Question: I have a UITextField in My CustomCell of UITableview and i am using this UITableview as Subview of Mainview.There is another UITableview Which is also on my MainView but i am using this UITableview as Subclass of my MainView.Below image will also be hlepfull to Understand my problem.

As image show that above UITableview is my SubClass UITableviw and Below one Which is single row UITableview with CustomCell having UITextField. Now i want that when i Click on any Cell of SubClass UITableview my UITextField Text is Clear which i have in CustomCell of UITableview.
To Make my question more easir i have some code which works for me when i have UITextfield Simply on my MainView (not in CustomCell of UITableview).here is my Code.
In Mainview.h file
'''
#import <UIKit/UIKit.h>
#import "Inputtableview.h"
@interface testingViewController : UIViewController<UITextFieldDelegate,UITableViewDelegate,UITableViewDataSource> {
IBOutlet UITextField *txtfinput;
Inputtableview *inputview;
IBOutlet UITableView *inputtbl;
}
@property (nonatomic, retain) UITextField *txtfinput;
@end
'''
And then in ViewDidload of Mainview.m file
'''
- (void)viewDidLoad {
if (inputview == nil) {
inputview = [[Inputtableview alloc] init];
}
[inputtbl setDataSource:inputview];
[inputtbl setDelegate:inputview];
inputview.view = inputview.tableView;
inputview.myAccessToMaintxtf = txtfinput;
[super viewDidLoad];
}
'''
Now in my Subclass of UITableview.h file
'''
#import <UIKit/UIKit.h>
@interface Inputtableview : UITableViewController<UITableViewDelegate,UITableViewDataSource> {
}
@property (nonatomic, assign) UITextField *myAccessToMaintxtf;
@end
'''
And Finally in My SubClass UITableview.m file
'''
@implementation Inputtableview
@synthesize myAccessToMaintxtf;
#pragma mark -
#pragma mark Table view delegate
- (void)tableView:(UITableView *)tableView didSelectRowAtIndexPath:(NSIndexPath *)indexPath {
UITableViewCell *selectedCell = [tableView cellForRowAtIndexPath:indexPath];
myAccessToMaintxtf.text=@"";
}
'''
As i mention Earliar the Above Code works Fine when I have TextField in my MainView,But Did't know How to fix it When i Want to Clear the text of UITextField in CustomCell of UITableview.Any help Will be Appriated.Thanx in Advance.
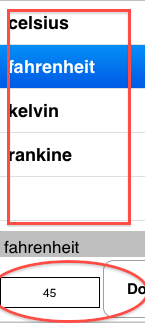
Answer: Ok, I can't see how you are connecting "myAccessToMaintxtf"to the textfield in your CustomCell. What I use for getting subviews from my custom cells are "tags". A tag can be used like an identifier for your subviews. So, if you are using a xib you can set the tag in the settings tab of your textfield, and if you are creating the textfield by code you can set the tag like:
'''
myAccessToMaintxtf.tag = 11; //11 is and example number, use the number that you want
'''
Then when you want to access to your textfield use:
'''
theTextFieldToClear = (UITextField*)[theCellWithTheTextFieldToClear viewWithTag:11];
'''
You can find more information about tags in the UIView Class Reference:
<URL>
Good Luck
EDIT 2:
If you are using two tables, and you want to clear a textfield in one table, selecting the other one, i think that you need something to make the link between the indexPath selected in one table and the indexPath for the cell with the textfield. If you are using something like:
table 1, indexpath:0,0 for celcius;
table 1, indexpath:0,1 for farenheit;
table 1, indexpath:0,2 for kelvin;
and
table 2, indexpath:0,0 for celcius;
table 2, indexpath:0,1 for farenheit;
table 2, indexpath:0,2 for kelvin;
You just can use the same indexPath to get the cell with the textfield FROM THE OTHER TABLEVIEW (Inputtableview) like:
'''
- (void)tableView:(UITableView *)tableView didSelectRowAtIndexPath:(NSIndexPath *)indexPath
{
UITableViewCell *cellWithTheFieldToClear = [yourInputTableView cellForRowAtIndexPath:indexPath];
theTextFieldToClear = (UITextField*)[theCellWithTheTextFieldToClear viewWithTag:2];
theTextFieldToClear.text = @"";
}
'''